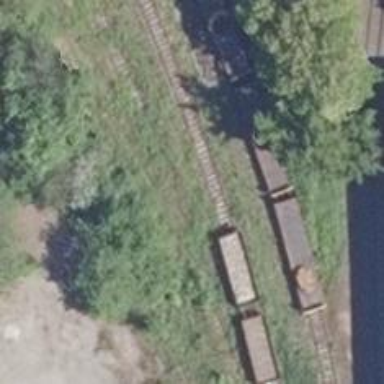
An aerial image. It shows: Railway switch.